Field crop: maize
Growth stage: 2
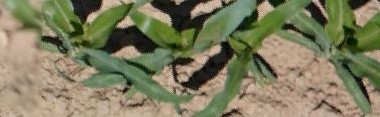
Species: maize